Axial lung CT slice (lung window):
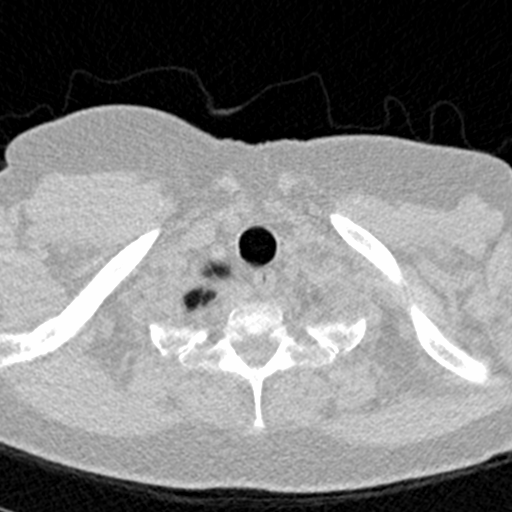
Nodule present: no